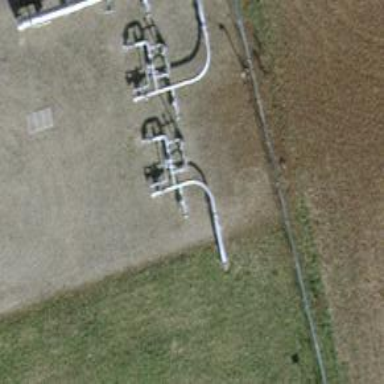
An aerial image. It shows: Pipeline structure.